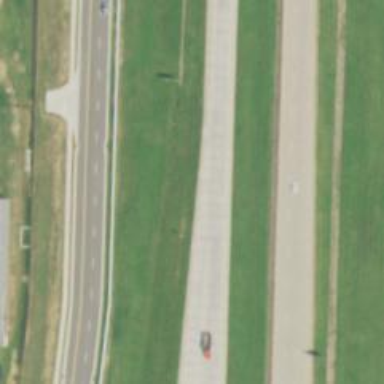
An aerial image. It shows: Motorway junction.